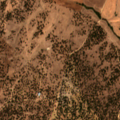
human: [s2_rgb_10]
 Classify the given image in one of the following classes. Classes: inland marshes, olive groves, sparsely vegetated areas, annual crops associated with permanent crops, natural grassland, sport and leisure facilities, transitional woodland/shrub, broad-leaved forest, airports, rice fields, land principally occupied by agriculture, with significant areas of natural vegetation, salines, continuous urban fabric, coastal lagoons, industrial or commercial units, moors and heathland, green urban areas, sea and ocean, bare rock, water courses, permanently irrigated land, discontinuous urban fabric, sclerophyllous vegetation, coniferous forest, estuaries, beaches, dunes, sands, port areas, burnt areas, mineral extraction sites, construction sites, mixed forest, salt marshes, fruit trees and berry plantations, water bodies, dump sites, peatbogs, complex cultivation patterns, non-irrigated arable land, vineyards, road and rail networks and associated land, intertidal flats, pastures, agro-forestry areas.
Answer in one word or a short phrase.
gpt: non-irrigated arable land, agro-forestry areas